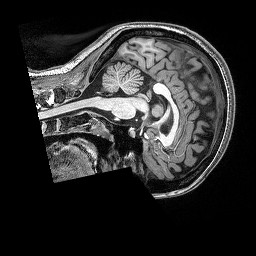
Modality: T1w
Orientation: sagittal
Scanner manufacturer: siemens
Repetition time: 2.5 s
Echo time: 0.00341 s